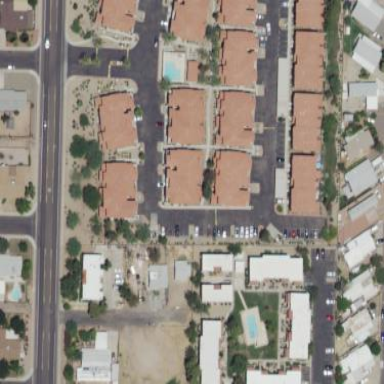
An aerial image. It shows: Residential area with apartments.